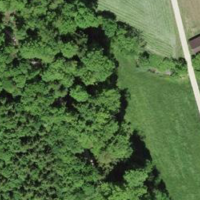
EUNIS habitat code: 41
Species observed at this site:
Prunus spinosa